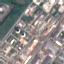
Label: Industrial